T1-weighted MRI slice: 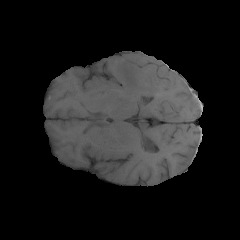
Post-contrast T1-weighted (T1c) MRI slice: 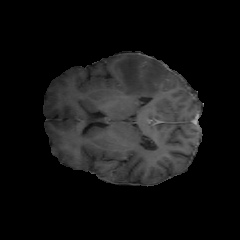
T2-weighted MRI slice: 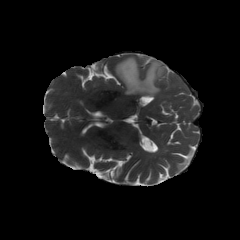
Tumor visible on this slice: yes